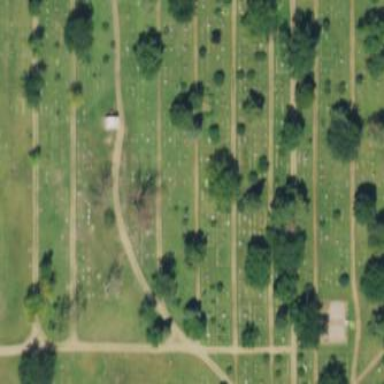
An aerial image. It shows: Cemetery.